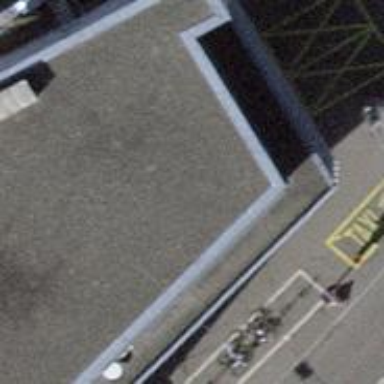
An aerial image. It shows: Police building.